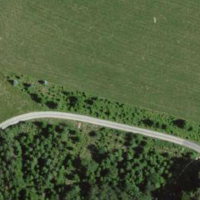
EUNIS habitat code: 52
Species observed at this site:
Vaccinium myrtillus